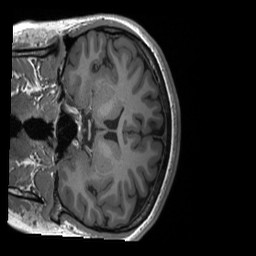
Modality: T1w
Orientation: coronal
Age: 24
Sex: female
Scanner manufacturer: siemens
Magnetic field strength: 3 T
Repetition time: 2.4 s
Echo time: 0.00224 s